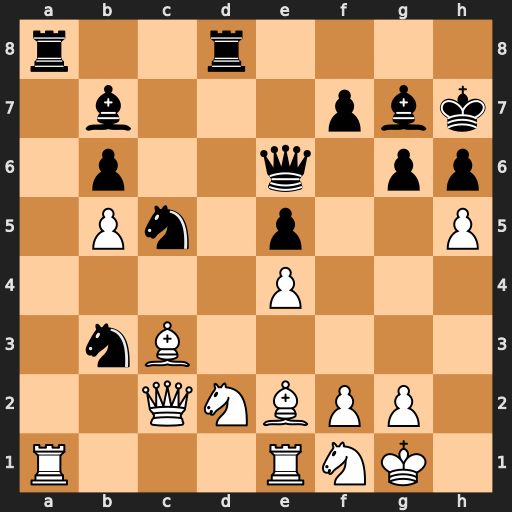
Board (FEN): r2r4/1b3pbk/1p2q1pp/1Pn1p2P/4P3/1nB5/2QNBPP1/R3RNK1
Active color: w
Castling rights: -
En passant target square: -
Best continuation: Rxa8 Bxa8 Bc4